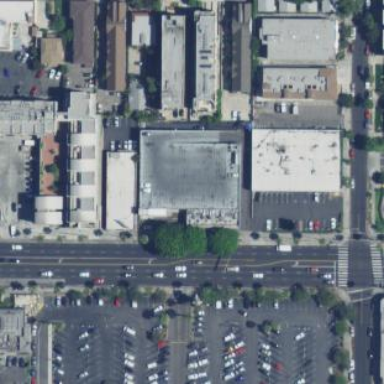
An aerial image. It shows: Commercial building that houses theatre.